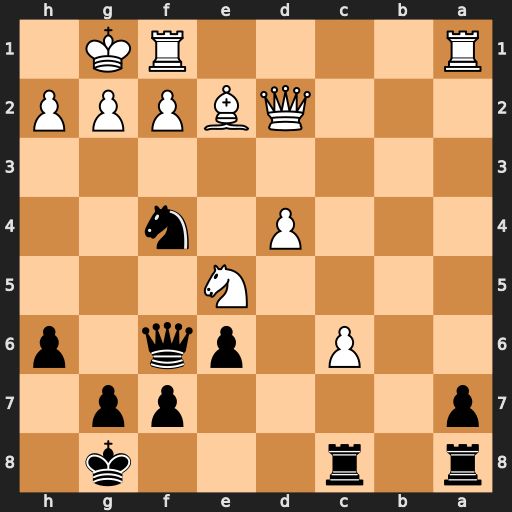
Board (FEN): r1r3k1/p4pp1/2P1pq1p/4N3/3P1n2/8/3QBPPP/R4RK1
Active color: b
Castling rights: -
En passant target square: -
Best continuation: Qg5 Bg4 Nh3+ Bxh3 Qxd2